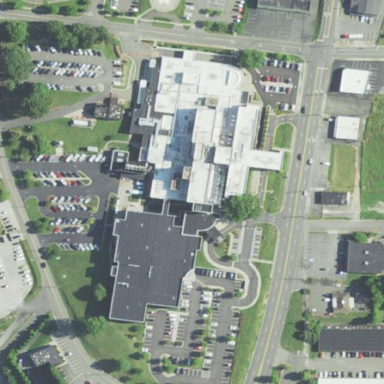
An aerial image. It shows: Hospital building.